Interaction volume radius: 10 \u00c5
Interaction volume height: 40 \u00c5
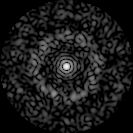
Disorder parameter: 0.8193